Question: i have an element with the following css attributes:
'''
.myElem {
position:absolute;
width: 100%;
top: 25px;
height:6px;
padding: 1px 0px;
}
'''
please see this screen shot i uploaded
when looking at the layout tab of the firebug inspection....i noticed the '-13' at the bottom...where is it from? what does it mean? i did not specify it...why is it showing there? what does it tell me about 'bottom'? or it means something else?
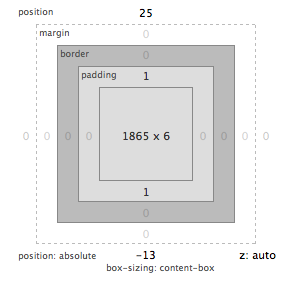
Answer: It's show position from in if the position from top overlap or more than his parent.
Check this example <URL>
in this when '.myElem' position top overlap his then the firebug show position from